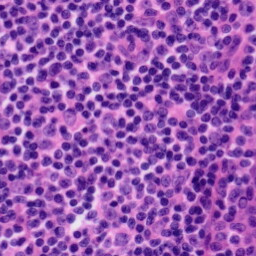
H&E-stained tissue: Tonsil